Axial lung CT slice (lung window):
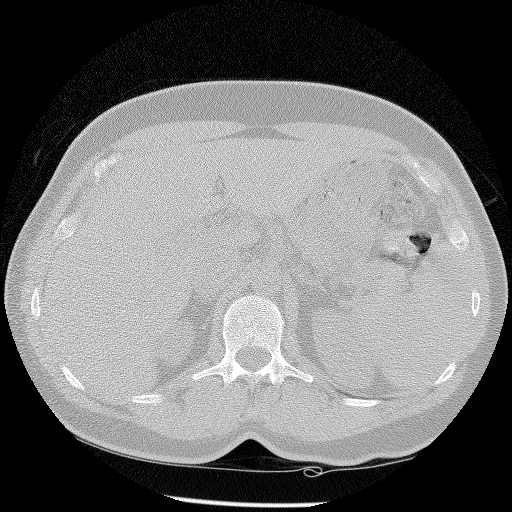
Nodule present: no